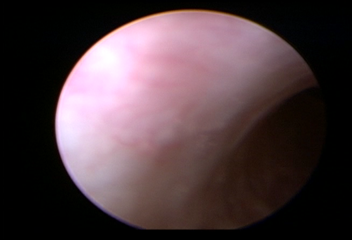
Modality: WLC
Class: Normal mucosa
Bladder cancer association: No